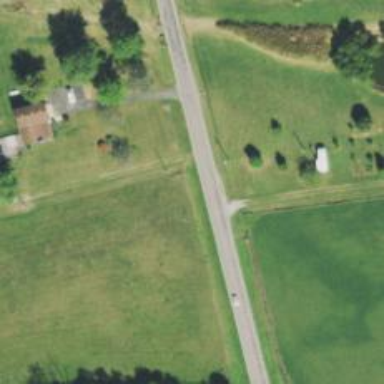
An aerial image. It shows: Tertiary road.